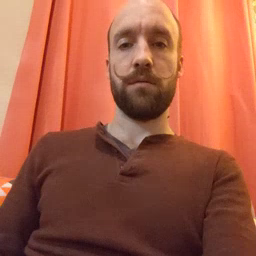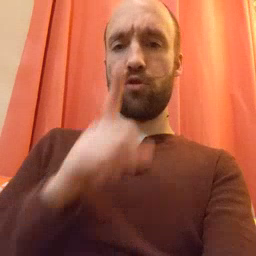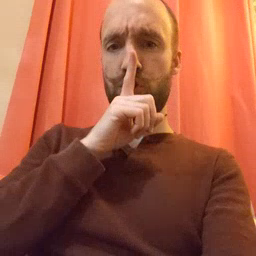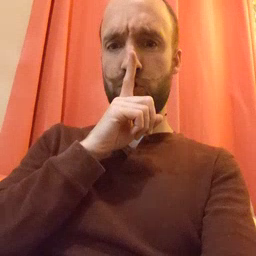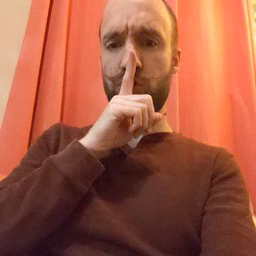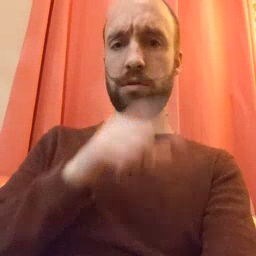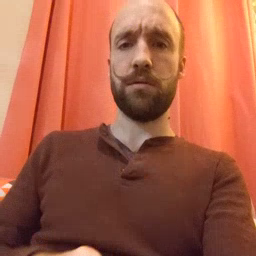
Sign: shhh